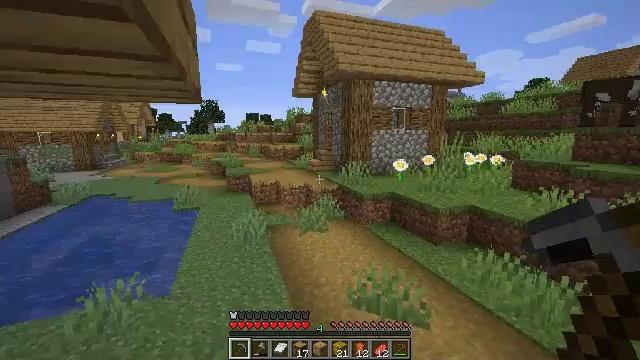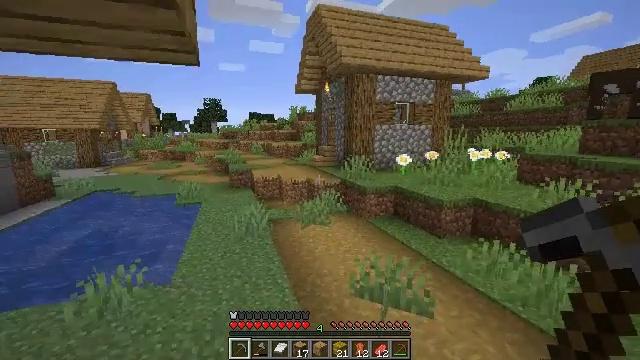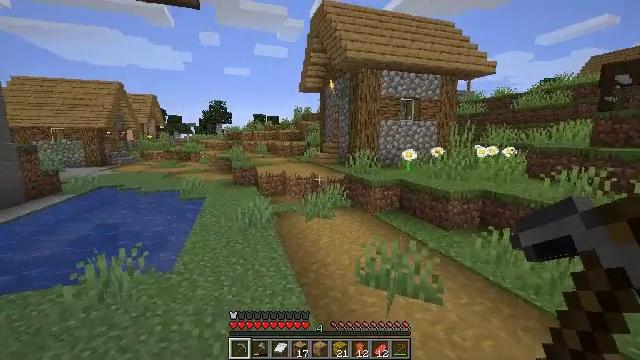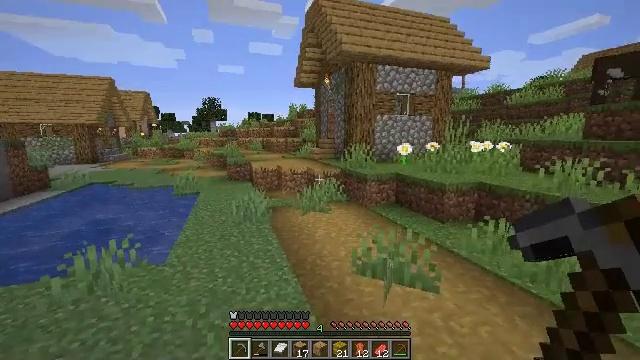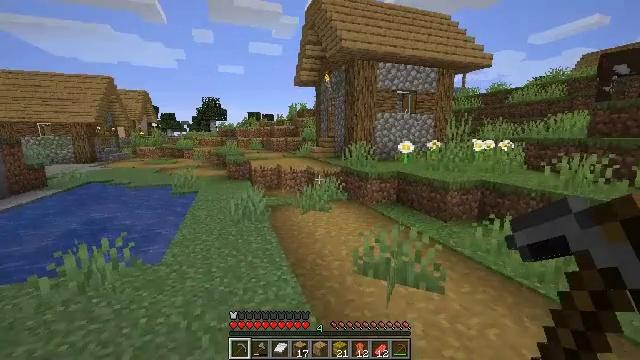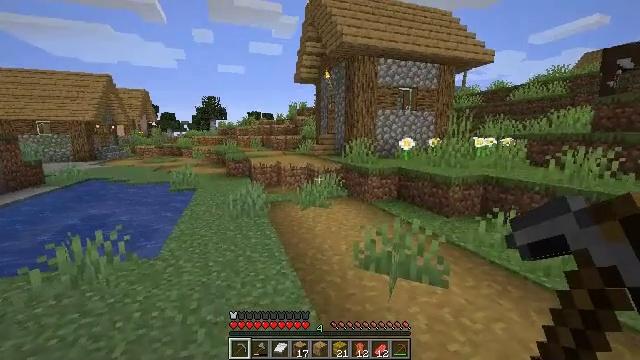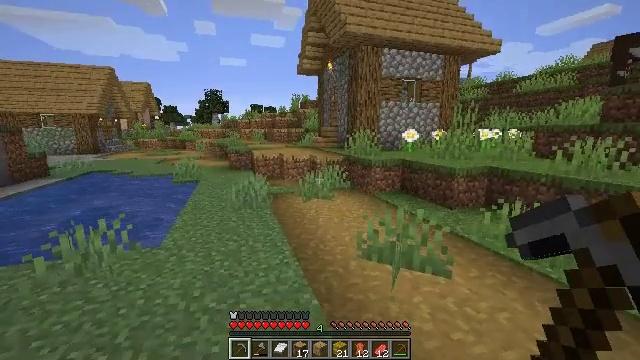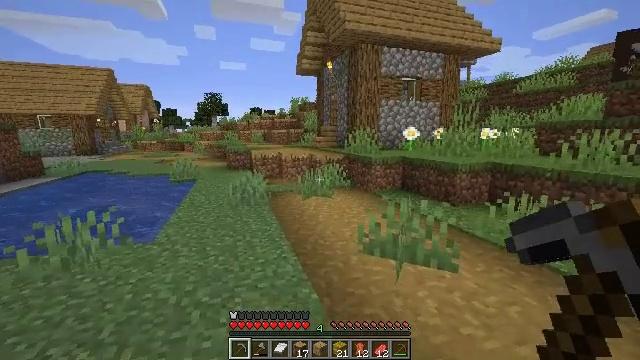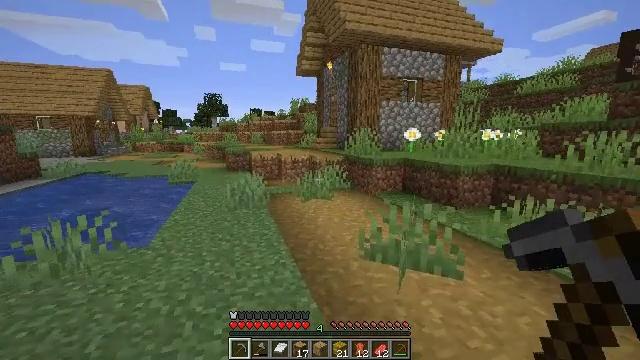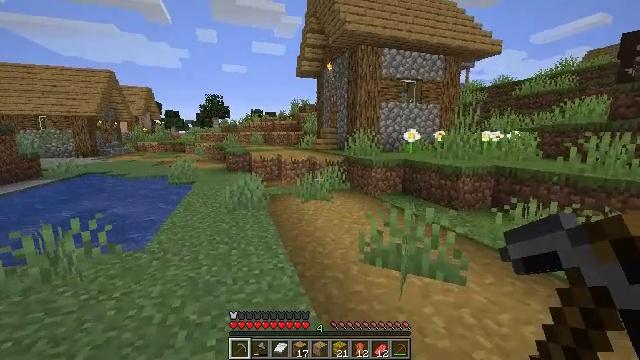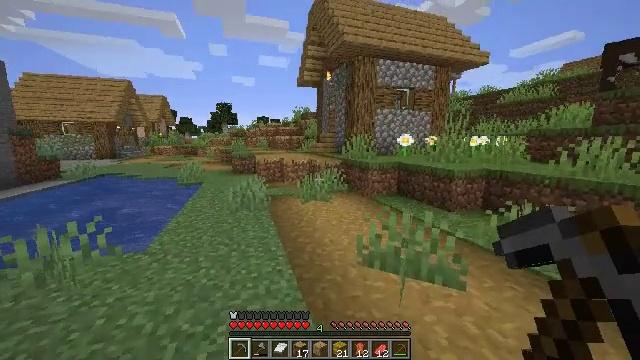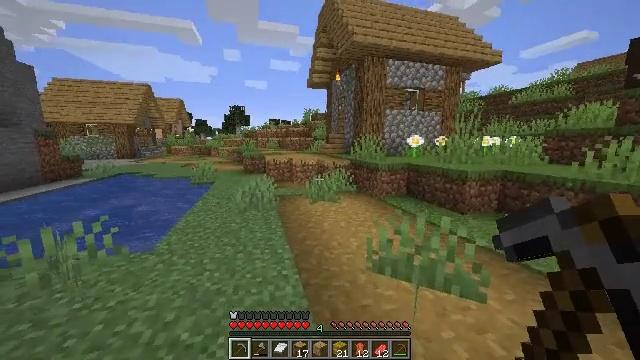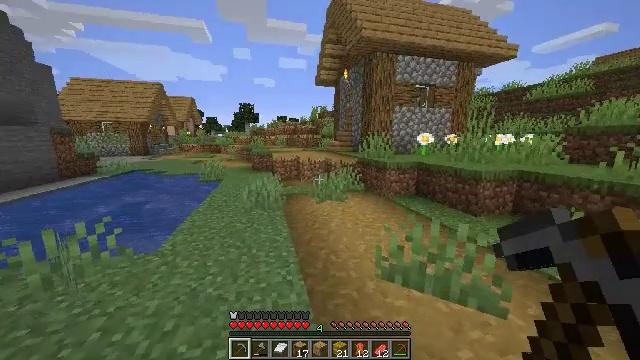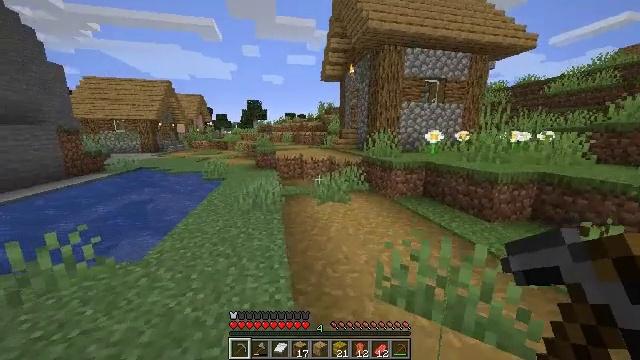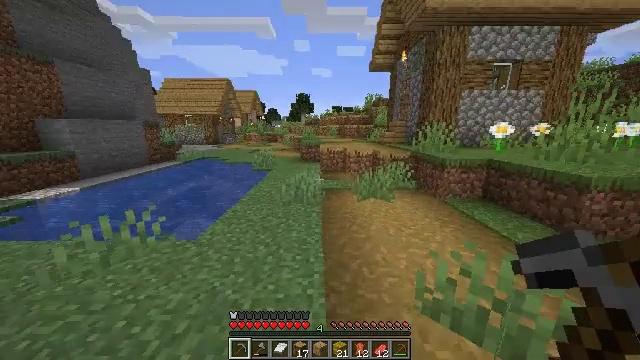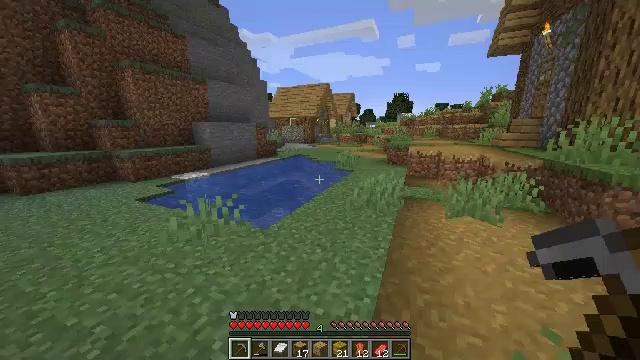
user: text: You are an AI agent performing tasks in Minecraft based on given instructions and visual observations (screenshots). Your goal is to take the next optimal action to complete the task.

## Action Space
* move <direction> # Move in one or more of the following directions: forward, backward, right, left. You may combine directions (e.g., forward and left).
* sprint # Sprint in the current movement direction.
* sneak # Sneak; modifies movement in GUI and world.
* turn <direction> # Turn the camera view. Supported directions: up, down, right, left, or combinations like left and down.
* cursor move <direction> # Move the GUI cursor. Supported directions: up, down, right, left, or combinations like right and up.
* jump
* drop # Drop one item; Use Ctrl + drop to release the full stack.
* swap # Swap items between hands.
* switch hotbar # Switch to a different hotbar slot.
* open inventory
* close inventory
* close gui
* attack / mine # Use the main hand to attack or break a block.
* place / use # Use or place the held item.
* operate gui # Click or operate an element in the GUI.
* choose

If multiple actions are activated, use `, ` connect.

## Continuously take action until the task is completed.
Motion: motion action
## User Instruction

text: Dig up clay found underwater.
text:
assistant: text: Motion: move forward and move left
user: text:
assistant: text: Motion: no_op
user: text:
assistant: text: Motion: turn right
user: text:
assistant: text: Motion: move forward
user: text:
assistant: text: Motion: move forward
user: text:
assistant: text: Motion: turn down
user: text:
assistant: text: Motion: no_op
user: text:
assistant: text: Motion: move forward
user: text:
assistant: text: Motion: move forward
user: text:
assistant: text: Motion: move forward
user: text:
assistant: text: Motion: move forward, turn left
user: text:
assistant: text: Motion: move forward and move right, turn left
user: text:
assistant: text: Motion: move forward and move right, turn left
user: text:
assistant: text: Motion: move forward and move right, turn left and down
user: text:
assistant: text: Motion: move forward and move right, turn left
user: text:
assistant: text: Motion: move forward and move right, turn left
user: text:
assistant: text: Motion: move forward and move right
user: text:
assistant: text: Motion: move forward and move right
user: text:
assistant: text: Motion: move forward and move right
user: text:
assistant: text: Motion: move forward and move right
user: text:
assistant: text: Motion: move forward and move right
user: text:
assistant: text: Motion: move forward and move right
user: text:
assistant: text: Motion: move forward and move right
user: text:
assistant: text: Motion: move forward and move right
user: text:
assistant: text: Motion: move forward and move right
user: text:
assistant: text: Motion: move forward, turn right
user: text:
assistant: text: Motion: move forward, turn right
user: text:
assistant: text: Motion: move forward, turn right
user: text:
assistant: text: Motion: move forward
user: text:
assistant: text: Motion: move forward